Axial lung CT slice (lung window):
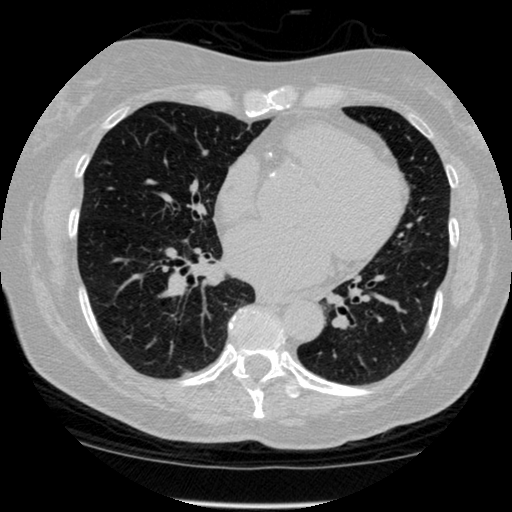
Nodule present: no